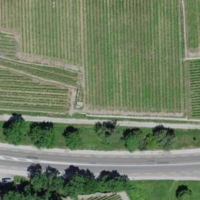
EUNIS habitat code: 40
Species observed at this site:
Plantago media